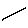
Label: zigzag